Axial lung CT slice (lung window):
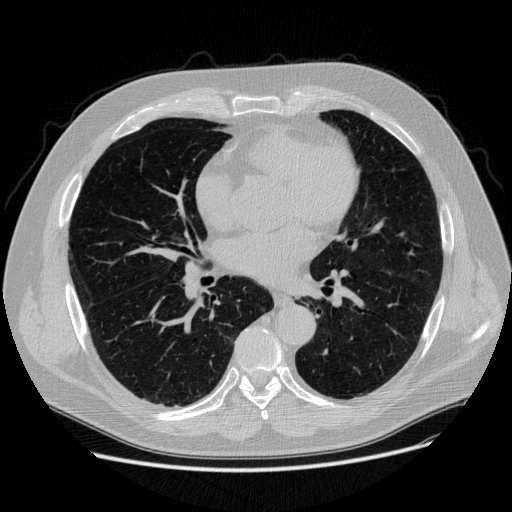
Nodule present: no